I will show an image sequence of human cooking. I have annotated the images with numbered circles. Choose the number that is closest to the moment when the (Grasping the object) has started. You are a five-time world champion in this game. Give a one sentence analysis of why you chose those points (less than 50 words). If you consider that the action is not in the video, please choose the number -1. Provide your answer at the end in a json file of this format: {"points": []}
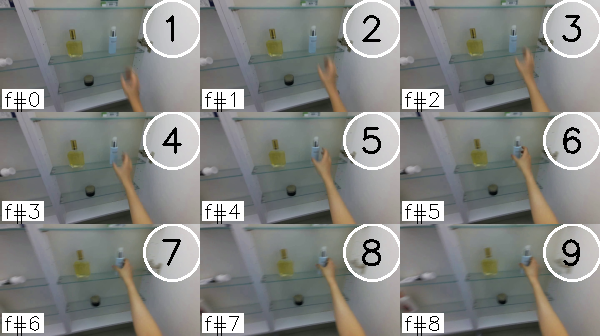
Frame 8 shows the clearest moment of hand-object contact.
{"points": [8]}